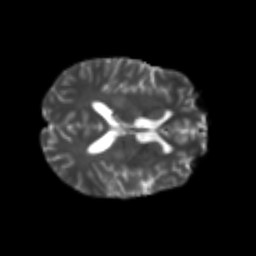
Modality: T2w
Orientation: axial
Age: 23
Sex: female
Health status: healthy
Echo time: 0.074 s